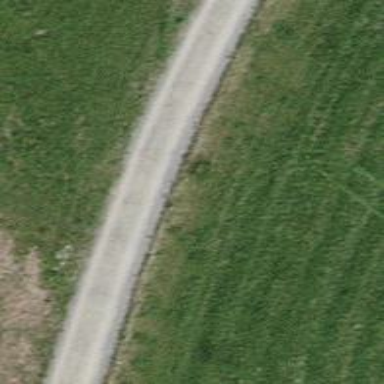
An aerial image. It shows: Track with grade2 pebblestone surface.